Question: I need to display Hierarchy in the . But Details should be displayed in the .

How do I have to write my template to achieve this? I misunderstand smth in templates for now.
'''
<TreeView ItemsSource="{Binding Path=Categories}">
<TreeView.Resources>
<HierarchicalDataTemplate DataType="{x:Type stackProjects:Category}" ItemsSource="{Binding Path=SubCategories}">
<TextBlock Margin="3" Text="{Binding Path=CategoryName}"/>
</HierarchicalDataTemplate>
<HierarchicalDataTemplate DataType="{x:Type stackProjects:SubCategory}" ItemsSource="{Binding Path=Details}">
<TextBlock Text="{Binding Path=SubCategoryName}"/>
</HierarchicalDataTemplate>
<DataTemplate DataType="{x:Type stackProjects:Detail}" >
<StackPanel Orientation="Horizontal">
<TextBlock Margin="3" Text="{Binding Path=Name}"/>
<TextBlock Margin="3" Text=" - "/>
<TextBlock Margin="3" Text="{Binding Path=Info}"/>
</StackPanel>
</DataTemplate>
</TreeView.Resources>
</TreeView>
'''
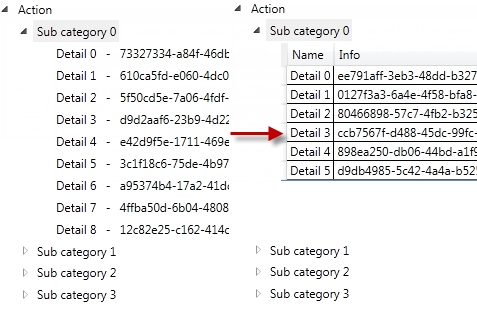
Answer: I've found a workaround. I had to understand that Details should be presented as a collection within a single element which has IEnumerable property. May be it's not the best solution but it works.
I needed to create a Converter to wrap my collection into single one.
'''
public class BoxingItemsConverter : IValueConverter
{
public object Convert(object value, Type targetType, object parameter, CultureInfo culture)
{
var values = value as IEnumerable;
var type = parameter as Type;
if (values == null || type == null)
return null;
if (type.GetInterfaces().Any(x => x == typeof (IItemsWrapper)))
{
var instance = (IItemsWrapper) type.Assembly.CreateInstance(type.FullName);
instance.Items = (IEnumerable) value;
//returned value should be IEnumerable with one element.
//Otherwise we will not see children nodes
return new List<IItemsWrapper> {instance};
}
return null;
}
public object ConvertBack(object value, Type targetType, object parameter, CultureInfo culture)
{
throw new NotImplementedException();
}
}
'''
Example for wrappers:
'''
internal interface IItemsWrapper
{
IEnumerable Items { get; set; }
}
public class ItemsWrapper : IItemsWrapper
{
public IEnumerable Items { get; set; }
}
public class DetailItemsWrapper : ItemsWrapper{}
public class InvoiceItemsWrapper:ItemsWrapper{}
'''
And the xaml. It will not require a lot of changes. You just need to use Boxing converter and set the Type to return in the converter parameter.
'''
<TreeView ItemsSource="{Binding Path=Categories}">
<TreeView.Resources>
<HierarchicalDataTemplate DataType="{x:Type wpfProj:Category}" ItemsSource="{Binding Path=SubCategories}">
<TextBlock Margin="4" Text="{Binding Path=CategoryName}"/>
</HierarchicalDataTemplate>
<HierarchicalDataTemplate DataType="{x:Type wpfProj:SubCategory}"
ItemsSource="{Binding Path=Details, Converter={StaticResource boxingItems}, ConverterParameter={x:Type wpfProj:DetailItemsWrapper}}" >
<StackPanel>
<TextBlock Margin="4" Text="{Binding Path=SubCategoryName}"/>
</StackPanel>
</HierarchicalDataTemplate>
<DataTemplate DataType="{x:Type wpfProj:DetailItemsWrapper}" >
<DataGrid ItemsSource="{Binding Path=Items}"/>
</DataTemplate>
</TreeView.Resources>
</TreeView>
'''
I've uploaded <URL> to dropbox.
Here is how it does look like: